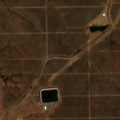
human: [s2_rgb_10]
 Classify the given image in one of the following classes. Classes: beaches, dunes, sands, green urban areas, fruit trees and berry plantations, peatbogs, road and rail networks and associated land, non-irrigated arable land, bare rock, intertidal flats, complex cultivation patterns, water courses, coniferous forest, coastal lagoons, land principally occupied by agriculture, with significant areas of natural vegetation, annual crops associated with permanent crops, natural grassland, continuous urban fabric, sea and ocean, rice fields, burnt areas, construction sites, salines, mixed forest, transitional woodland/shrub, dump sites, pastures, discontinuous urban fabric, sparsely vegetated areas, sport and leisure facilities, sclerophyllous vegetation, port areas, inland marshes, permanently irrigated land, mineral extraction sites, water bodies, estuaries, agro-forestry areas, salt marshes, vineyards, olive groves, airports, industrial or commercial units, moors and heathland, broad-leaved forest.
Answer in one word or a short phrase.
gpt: non-irrigated arable land, olive groves